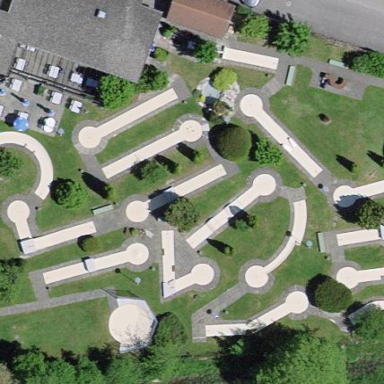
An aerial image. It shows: Miniature golf leisure land.